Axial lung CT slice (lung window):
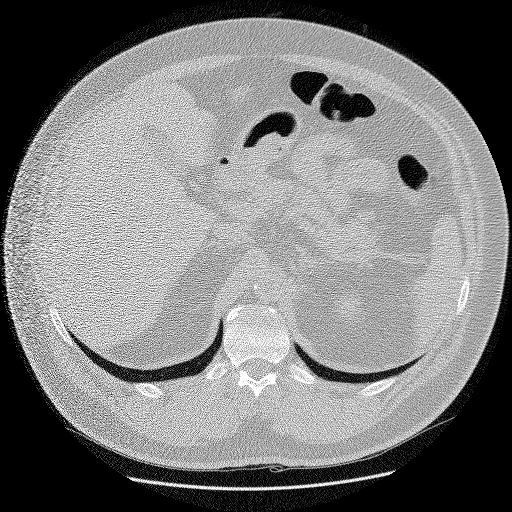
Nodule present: no